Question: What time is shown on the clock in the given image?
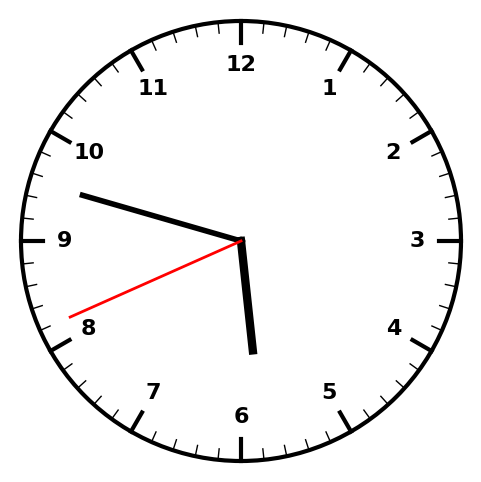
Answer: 05:47:41